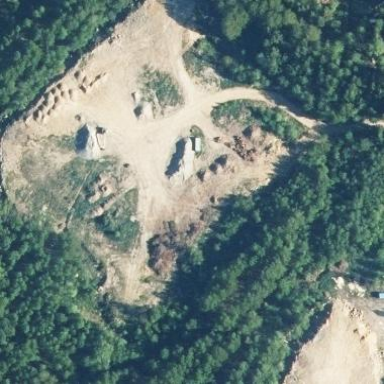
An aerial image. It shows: Quarry area.